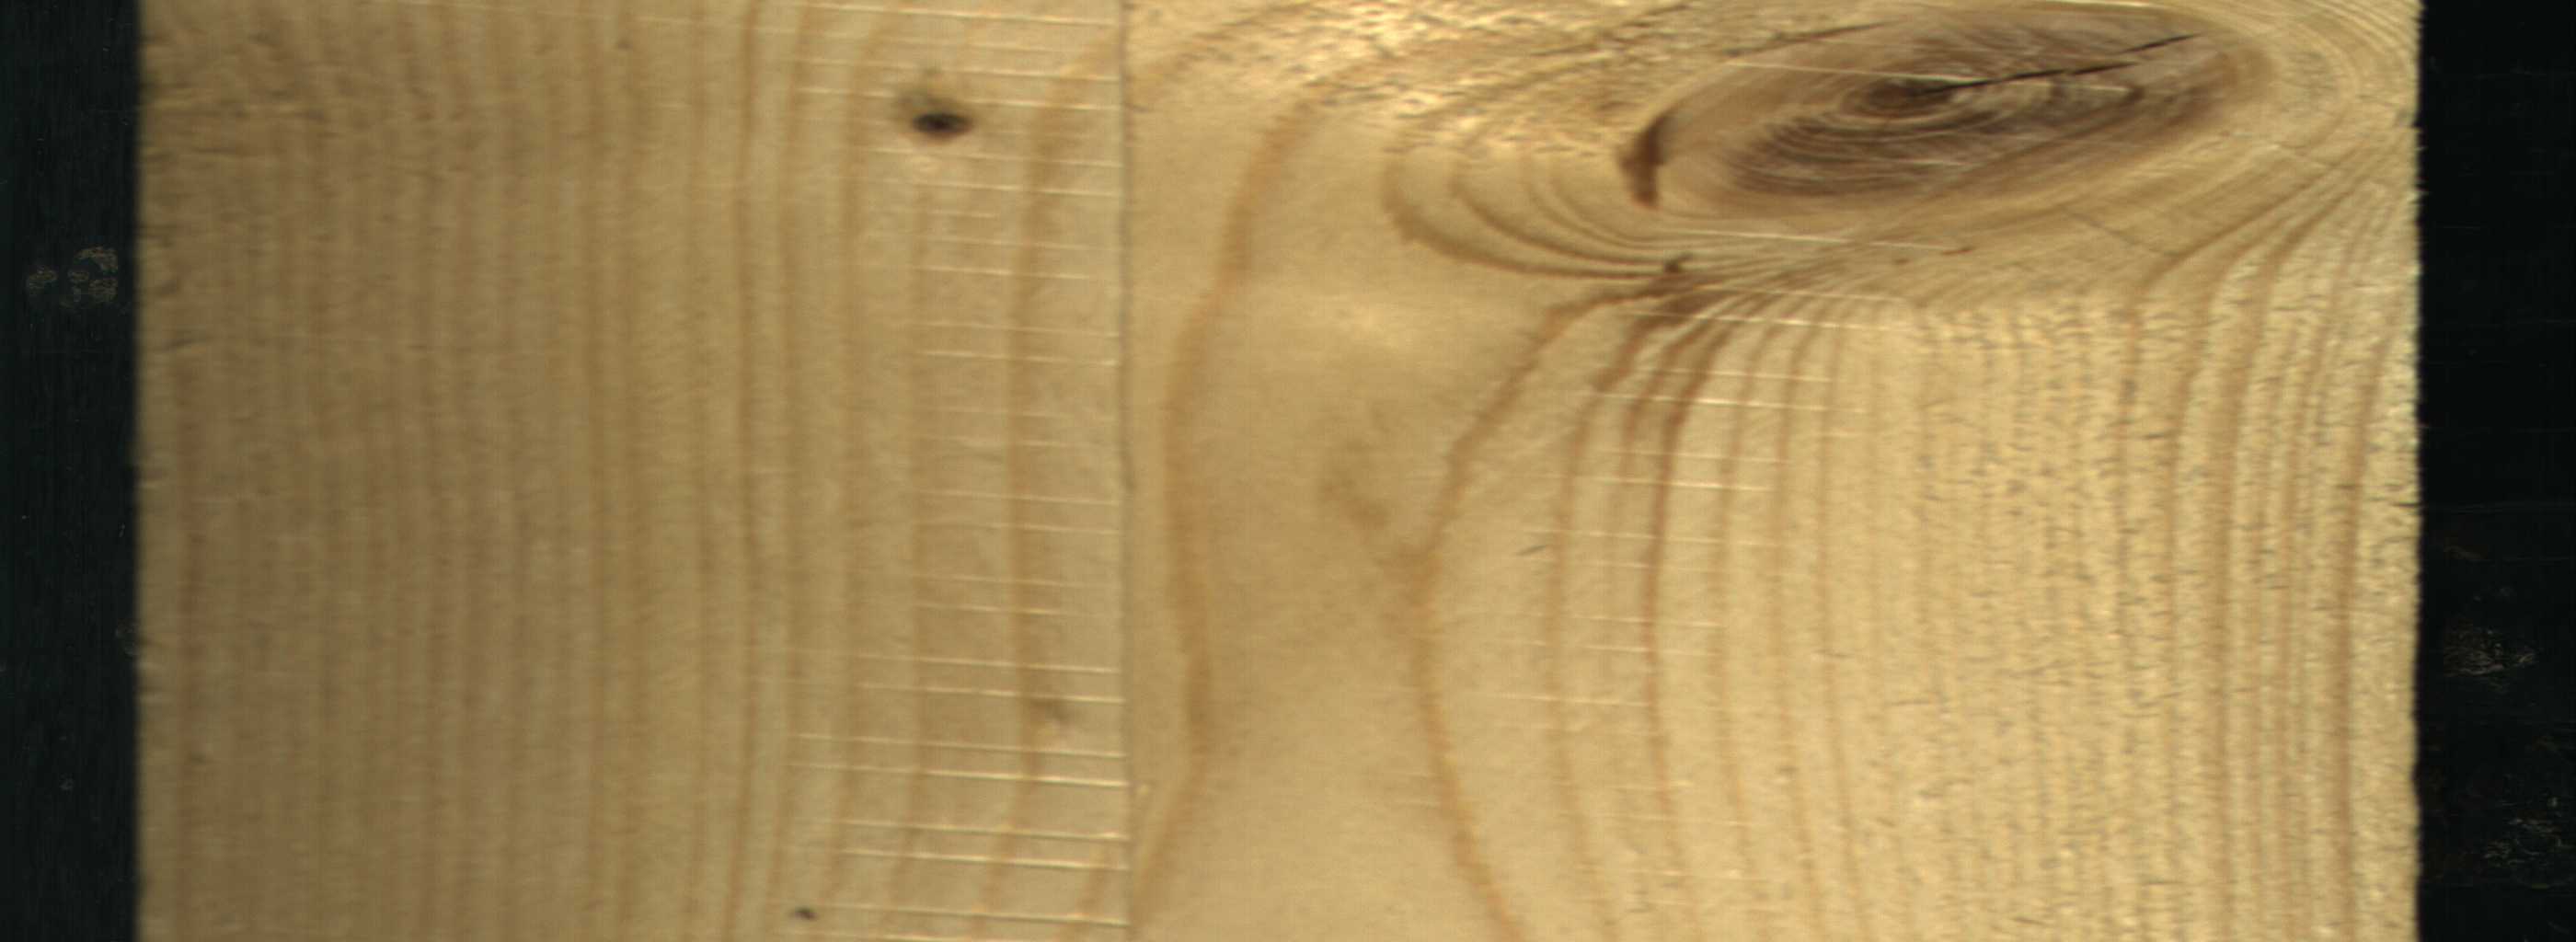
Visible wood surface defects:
knot_with_crack
Dead_Knot